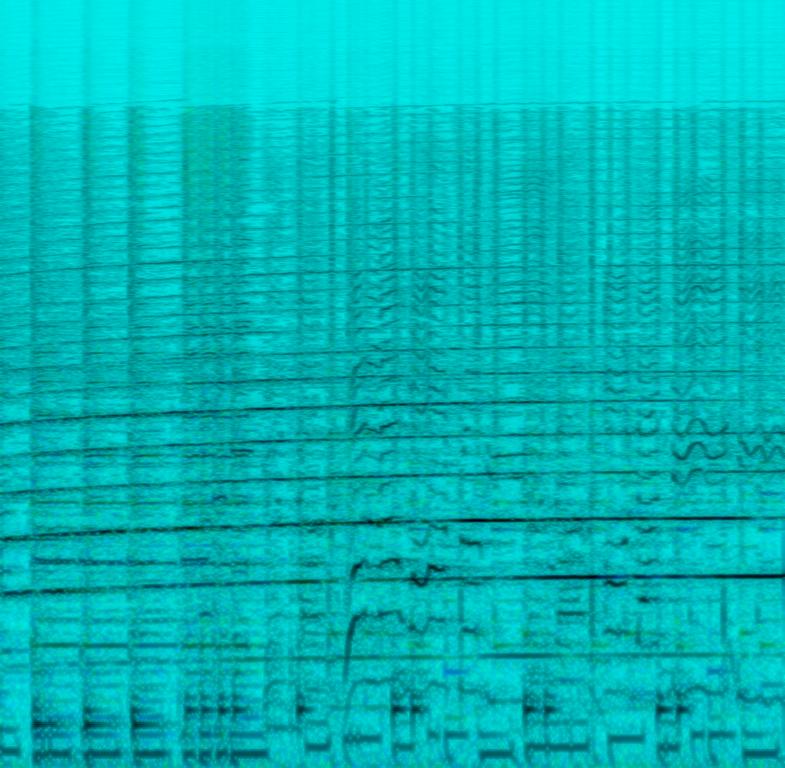
A male vocalist sings this enthusiastic latin melody. The tempo is medium with keyboard harmony, rhythmic Spanish guitar,percussive congas, bongos and guiro with tambourine beats. There is a loud siren-like sound superimposed over the song. The song is lively, simple,emotional, youthful, rhythmic, catchy with a latin dance grove.